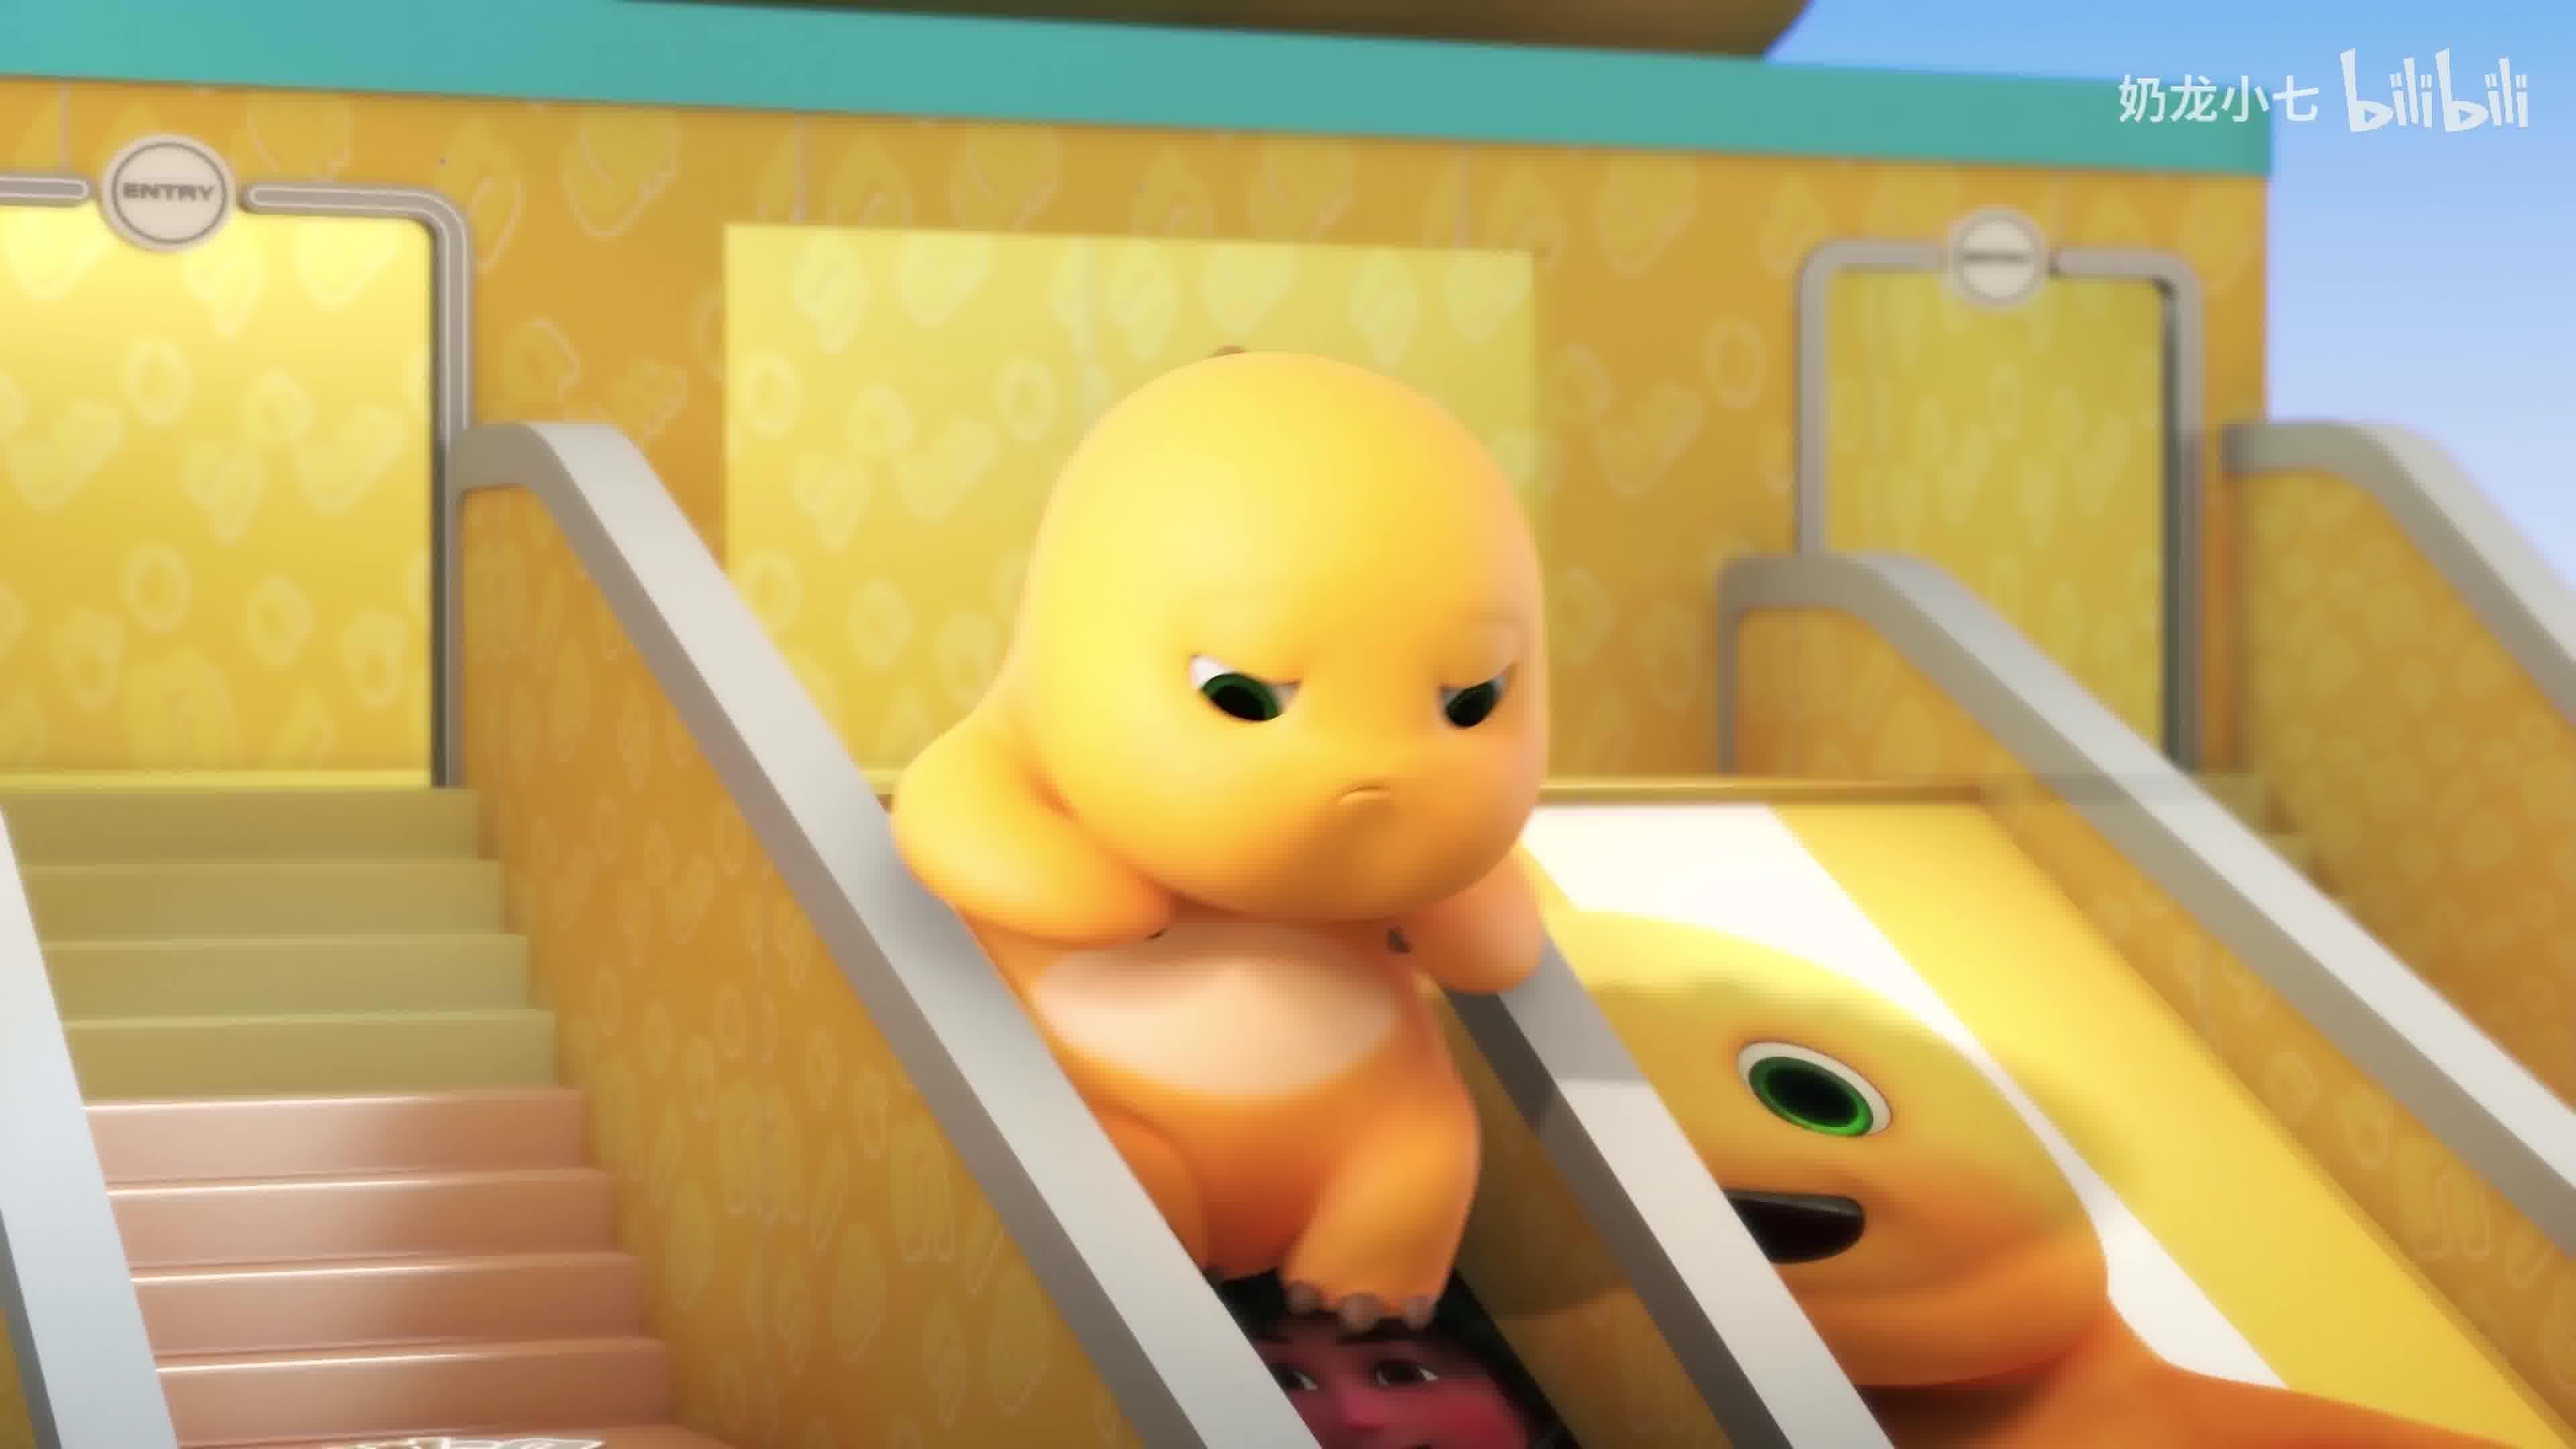
Label: nailong